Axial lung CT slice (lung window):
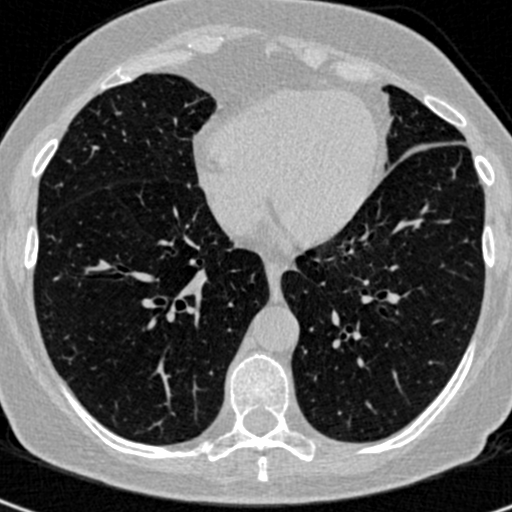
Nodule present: no